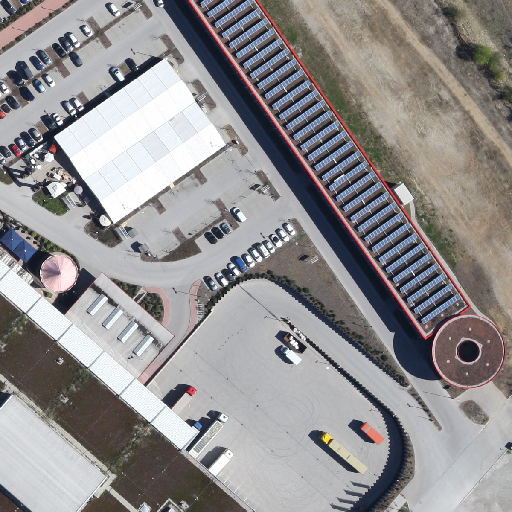
Referring expression: heavy-duty vehicle in the parking area